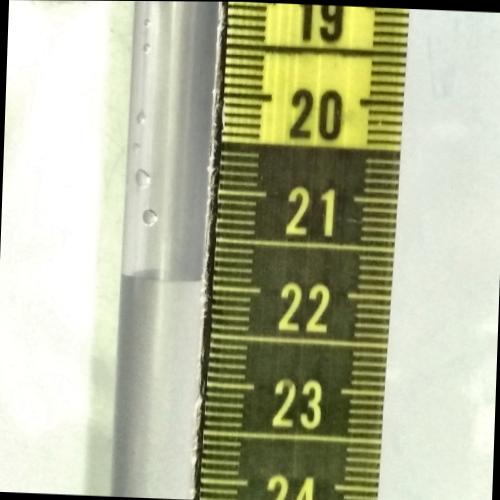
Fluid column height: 21.9 cm